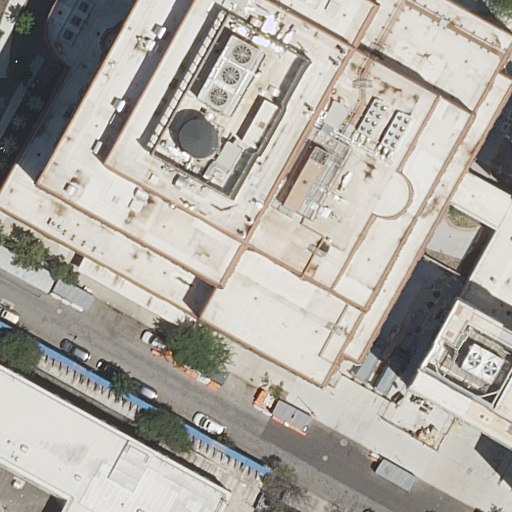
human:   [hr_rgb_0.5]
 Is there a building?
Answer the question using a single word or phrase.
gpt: yes

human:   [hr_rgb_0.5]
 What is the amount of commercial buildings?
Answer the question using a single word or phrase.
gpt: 0

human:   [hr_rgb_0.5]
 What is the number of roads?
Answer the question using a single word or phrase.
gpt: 1

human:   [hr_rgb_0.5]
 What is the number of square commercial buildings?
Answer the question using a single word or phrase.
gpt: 0

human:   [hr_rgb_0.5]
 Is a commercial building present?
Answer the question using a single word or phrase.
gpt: no

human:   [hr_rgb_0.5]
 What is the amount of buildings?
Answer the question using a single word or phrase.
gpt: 3

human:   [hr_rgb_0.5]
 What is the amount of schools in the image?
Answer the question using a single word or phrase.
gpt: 1

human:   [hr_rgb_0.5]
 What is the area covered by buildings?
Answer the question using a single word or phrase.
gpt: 4774m2

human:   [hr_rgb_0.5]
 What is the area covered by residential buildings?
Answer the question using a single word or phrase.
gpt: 4773m2

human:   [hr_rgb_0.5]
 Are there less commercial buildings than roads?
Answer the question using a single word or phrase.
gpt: yes

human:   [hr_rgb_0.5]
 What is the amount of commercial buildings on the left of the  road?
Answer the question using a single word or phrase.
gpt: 0

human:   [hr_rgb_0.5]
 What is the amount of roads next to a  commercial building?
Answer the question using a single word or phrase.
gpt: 0

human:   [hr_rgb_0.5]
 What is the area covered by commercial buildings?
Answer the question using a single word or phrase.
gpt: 0m2

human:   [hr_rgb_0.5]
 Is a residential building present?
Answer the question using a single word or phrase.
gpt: yes

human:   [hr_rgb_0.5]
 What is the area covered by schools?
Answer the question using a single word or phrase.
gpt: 1581m2

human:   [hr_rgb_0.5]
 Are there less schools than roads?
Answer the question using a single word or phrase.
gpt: no

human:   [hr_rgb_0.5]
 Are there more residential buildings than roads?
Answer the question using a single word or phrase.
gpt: yes

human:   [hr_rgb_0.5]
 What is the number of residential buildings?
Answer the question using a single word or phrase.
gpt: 2

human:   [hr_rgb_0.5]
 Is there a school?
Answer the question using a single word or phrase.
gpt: yes

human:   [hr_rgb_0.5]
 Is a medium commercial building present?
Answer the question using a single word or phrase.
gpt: no

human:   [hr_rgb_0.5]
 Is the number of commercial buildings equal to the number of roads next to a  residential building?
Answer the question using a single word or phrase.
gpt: no

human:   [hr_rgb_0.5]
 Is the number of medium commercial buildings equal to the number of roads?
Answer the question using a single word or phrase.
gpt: no

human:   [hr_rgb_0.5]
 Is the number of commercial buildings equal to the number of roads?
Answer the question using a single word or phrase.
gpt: no

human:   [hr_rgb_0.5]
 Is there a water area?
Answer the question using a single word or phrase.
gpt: no

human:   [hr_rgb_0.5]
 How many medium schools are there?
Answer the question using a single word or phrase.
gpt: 0

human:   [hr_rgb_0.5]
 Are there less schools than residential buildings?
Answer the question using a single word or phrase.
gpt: yes

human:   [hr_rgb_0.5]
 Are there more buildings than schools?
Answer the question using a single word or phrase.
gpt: yes

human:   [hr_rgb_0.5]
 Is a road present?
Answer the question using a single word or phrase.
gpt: yes

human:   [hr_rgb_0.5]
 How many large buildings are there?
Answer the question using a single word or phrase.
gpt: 2

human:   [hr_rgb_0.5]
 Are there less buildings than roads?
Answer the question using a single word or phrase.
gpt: no

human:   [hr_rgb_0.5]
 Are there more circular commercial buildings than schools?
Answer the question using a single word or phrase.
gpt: no

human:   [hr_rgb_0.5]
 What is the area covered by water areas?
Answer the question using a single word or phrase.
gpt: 0m2

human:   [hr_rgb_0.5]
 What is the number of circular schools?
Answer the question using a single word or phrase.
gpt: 0

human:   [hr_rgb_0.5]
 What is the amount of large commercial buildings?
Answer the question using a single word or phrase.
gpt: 0

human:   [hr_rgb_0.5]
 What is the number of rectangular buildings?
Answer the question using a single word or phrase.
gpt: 1

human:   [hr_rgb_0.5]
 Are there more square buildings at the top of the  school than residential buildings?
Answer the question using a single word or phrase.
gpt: no

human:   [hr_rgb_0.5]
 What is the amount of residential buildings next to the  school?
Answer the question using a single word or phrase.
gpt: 2

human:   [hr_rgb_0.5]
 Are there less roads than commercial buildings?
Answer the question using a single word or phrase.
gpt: no

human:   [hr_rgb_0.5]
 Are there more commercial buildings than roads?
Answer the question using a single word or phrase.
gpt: no

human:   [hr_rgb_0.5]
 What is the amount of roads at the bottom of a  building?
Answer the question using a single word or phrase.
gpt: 1

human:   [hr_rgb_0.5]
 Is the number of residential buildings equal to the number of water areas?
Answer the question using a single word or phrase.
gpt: no

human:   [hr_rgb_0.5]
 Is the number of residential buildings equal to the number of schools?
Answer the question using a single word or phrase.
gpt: no

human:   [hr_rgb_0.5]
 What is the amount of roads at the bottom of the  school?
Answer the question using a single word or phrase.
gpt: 0

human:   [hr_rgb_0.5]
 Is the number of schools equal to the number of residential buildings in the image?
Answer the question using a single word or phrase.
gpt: no

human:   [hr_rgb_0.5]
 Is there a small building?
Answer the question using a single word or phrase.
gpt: yes

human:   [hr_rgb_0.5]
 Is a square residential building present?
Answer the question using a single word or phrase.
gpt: no

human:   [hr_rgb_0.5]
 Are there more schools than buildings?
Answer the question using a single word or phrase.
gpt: no

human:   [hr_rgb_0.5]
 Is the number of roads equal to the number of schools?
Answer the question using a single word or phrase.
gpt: yes

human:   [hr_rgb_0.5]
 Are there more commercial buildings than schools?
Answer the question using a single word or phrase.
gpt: no

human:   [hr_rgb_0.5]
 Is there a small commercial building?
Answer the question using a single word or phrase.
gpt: no

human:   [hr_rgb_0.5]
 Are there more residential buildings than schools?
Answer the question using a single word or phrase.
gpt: yes

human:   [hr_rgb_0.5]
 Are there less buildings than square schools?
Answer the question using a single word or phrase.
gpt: no

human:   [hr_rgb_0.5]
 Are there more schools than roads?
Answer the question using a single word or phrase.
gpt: no

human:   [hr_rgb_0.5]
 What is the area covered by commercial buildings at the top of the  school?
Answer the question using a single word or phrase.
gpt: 0m2

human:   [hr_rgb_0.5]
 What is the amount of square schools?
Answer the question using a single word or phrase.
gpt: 0

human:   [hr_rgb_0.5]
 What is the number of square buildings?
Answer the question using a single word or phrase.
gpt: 0

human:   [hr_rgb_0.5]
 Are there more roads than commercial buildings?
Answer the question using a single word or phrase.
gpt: yes

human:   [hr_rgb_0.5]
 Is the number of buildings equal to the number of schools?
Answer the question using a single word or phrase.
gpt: no

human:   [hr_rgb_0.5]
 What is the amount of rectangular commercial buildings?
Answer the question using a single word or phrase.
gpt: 0

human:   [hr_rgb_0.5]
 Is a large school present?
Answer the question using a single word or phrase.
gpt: yes

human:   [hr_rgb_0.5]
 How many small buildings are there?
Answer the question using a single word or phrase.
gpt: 1

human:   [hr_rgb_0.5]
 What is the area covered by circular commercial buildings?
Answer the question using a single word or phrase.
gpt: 0m2

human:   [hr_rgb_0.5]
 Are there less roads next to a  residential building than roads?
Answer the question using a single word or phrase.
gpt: no

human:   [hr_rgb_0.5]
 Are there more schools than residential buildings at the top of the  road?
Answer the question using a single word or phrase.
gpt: yes